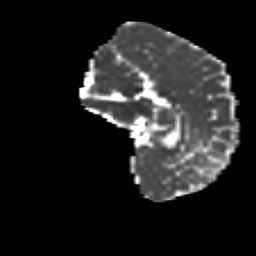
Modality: MD
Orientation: sagittal
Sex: male
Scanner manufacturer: siemens
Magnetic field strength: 3 T
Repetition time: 5 s
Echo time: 0.071 s